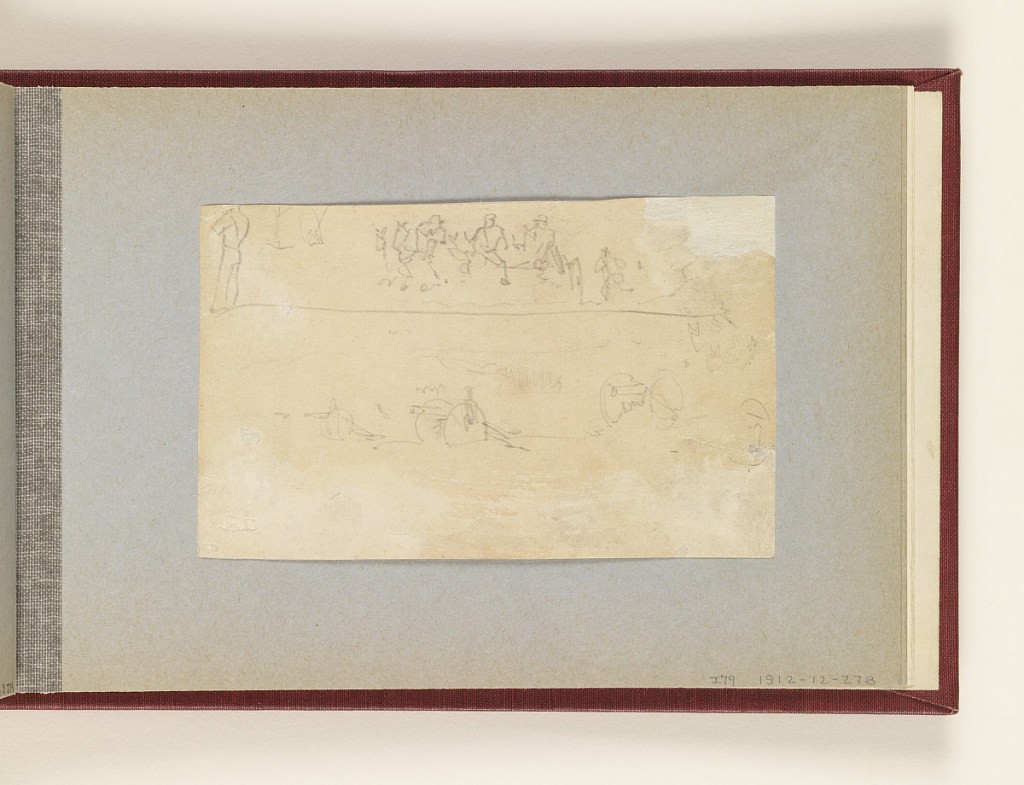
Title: Outline Sketch of Artillery Horses and a Cannon
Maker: Winslow Homer, American, 1836–1910
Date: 1862
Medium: Graphite on wove paper, mounted in an album
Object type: Album page
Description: Horizontal sketches with a standing man shown without a head from the left back, at top; artillery horses with mounted soldiers and beneath a horizontal line three cannon in hilly country.